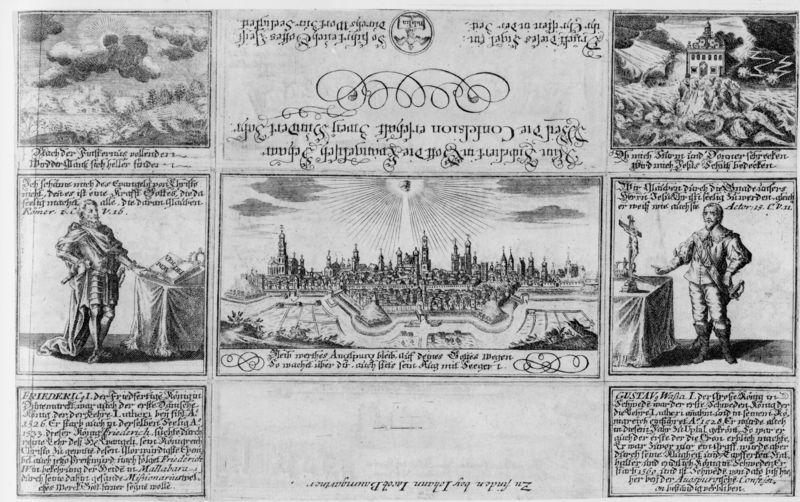
Titel: Bleib werthes Augspurg, bleib auf
Künstler: Johann Jacob Baumgartner
Institution: (Seriendruck)
Schlagwörter: dunkel, gewitter, himmel, mann, wasser, weiß, wolken, landschaft, menschen, stadt, grau, hell, männer, schwarz, zeichnung, gebäude, wolke, ornament, rahmen, stehen, feld, sonne, personen, blatt, holzschnitt, schrift, welle, wellen, bilder, papier, liegen, grafik, graphik, linien, spalten, rand, figuren, sturm, könig, soldaten, wolle, symmetrie, befestigung, stadtansicht, buch, kreuz, religion, türme, strahlen, porträts, druck, druckgraphik, radierung, stich, illustration, schwarzweiß, schwert, text, uniform, spiegelverkehrt, herrscher, bildnisse, rüstung, altar, wappen, schnörkel, blitz, graben, mittelfeld, kupferstich, texte, verkehrt, zeile, beschriftet, augsburg, kringel, spalte, stadtansich, faltbogen, schriftbilder, reliegion, religionsfriede